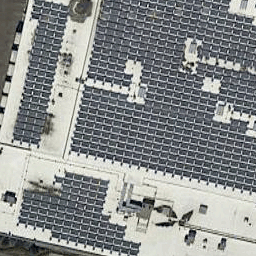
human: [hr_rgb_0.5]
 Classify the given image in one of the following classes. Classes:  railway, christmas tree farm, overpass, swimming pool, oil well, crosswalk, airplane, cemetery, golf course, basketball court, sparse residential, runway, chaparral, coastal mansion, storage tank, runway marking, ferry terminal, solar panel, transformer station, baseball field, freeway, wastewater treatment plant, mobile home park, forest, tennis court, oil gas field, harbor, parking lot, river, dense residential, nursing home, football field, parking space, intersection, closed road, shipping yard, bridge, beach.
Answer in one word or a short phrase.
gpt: solar panel